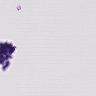
Metastatic tissue present: no